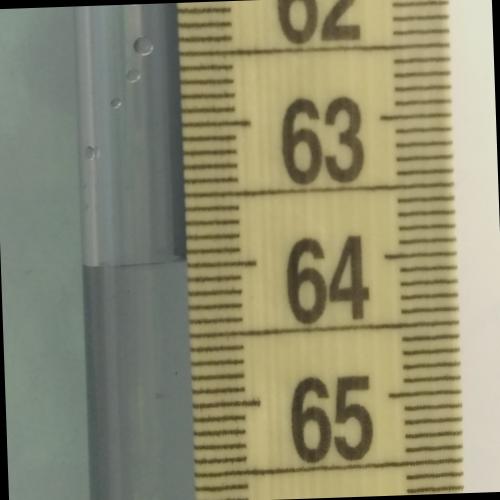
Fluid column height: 64.0 cm